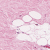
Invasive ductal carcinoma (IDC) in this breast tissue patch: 0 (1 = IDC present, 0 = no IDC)